RGB frame:
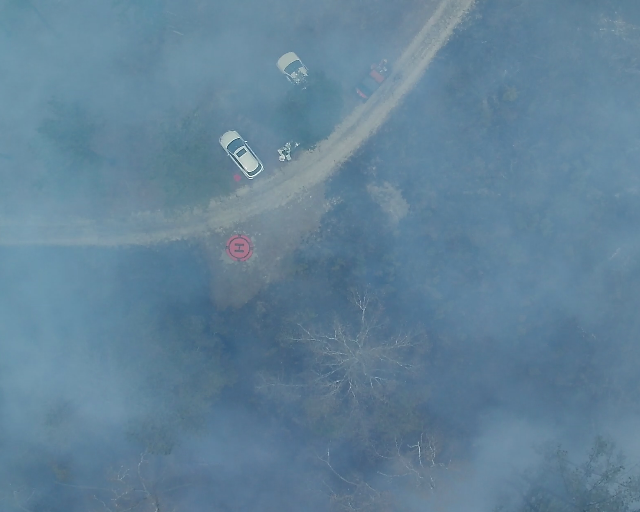
Thermal frame:
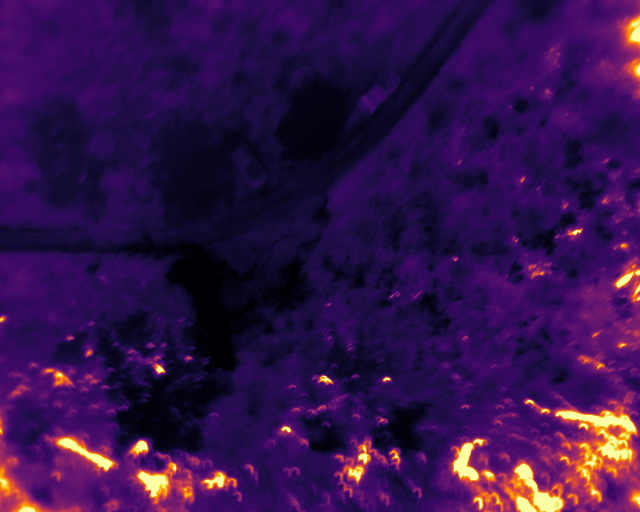
Captured: 2026-02-26 03:11:35
Pixels at or above 80 °C: 5999 (fraction of frame: 0.01831)